Aerial crown-view tile of a tropical tree (Barro Colorado Island, Panama), acquired 20250616:
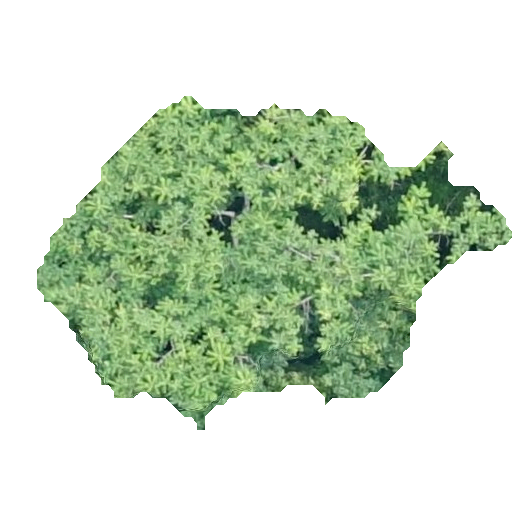
Species: Spondias radlkoferi
GBIF accepted scientific name: Spondias radlkoferi
Crown area: 142.721 m²